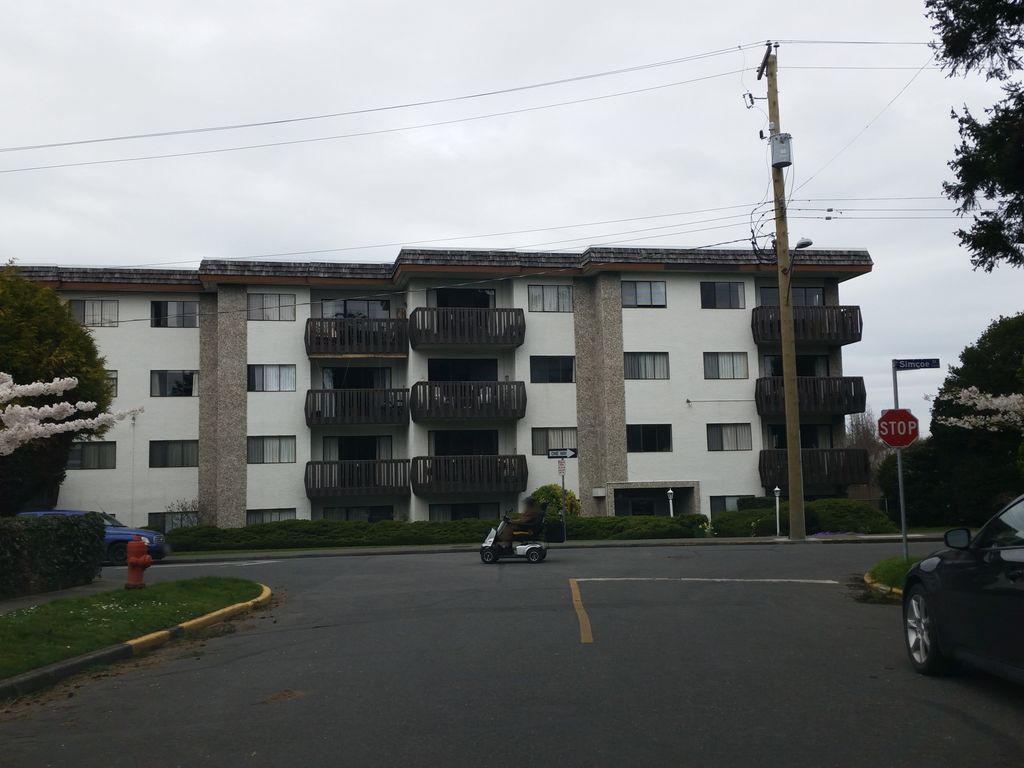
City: victoria